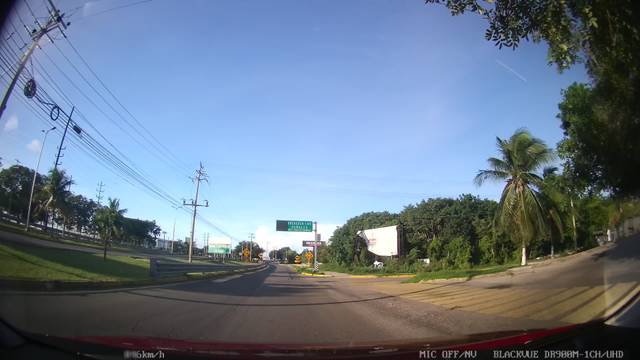
Region: Mexico
Coordinates: 21.133, -86.829